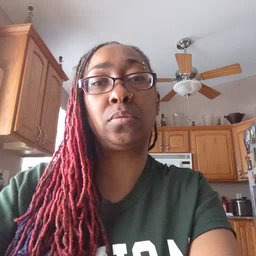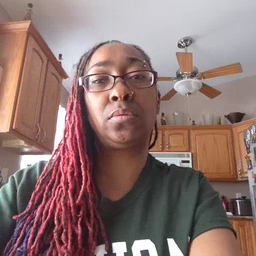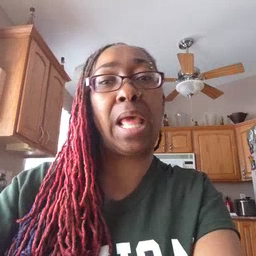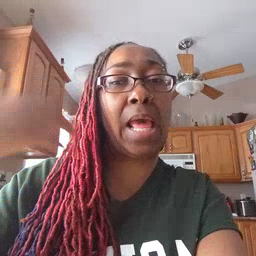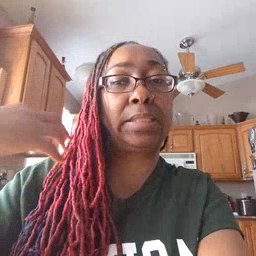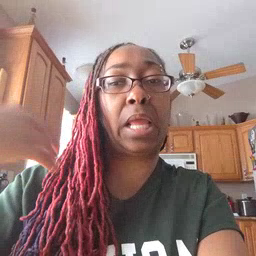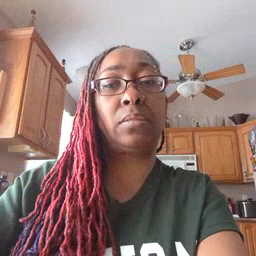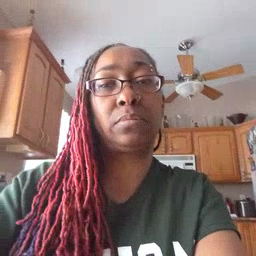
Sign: outside